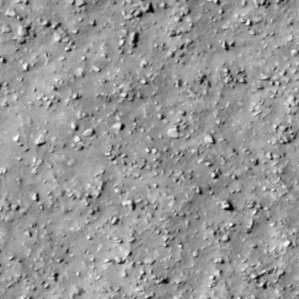
Label: non_frost